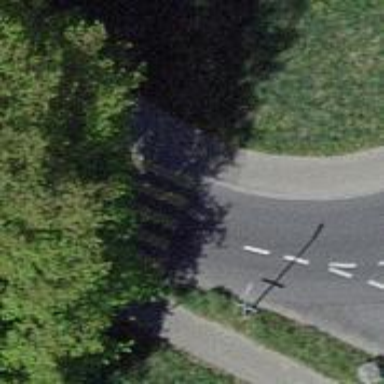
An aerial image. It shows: Marked crossing on the road.